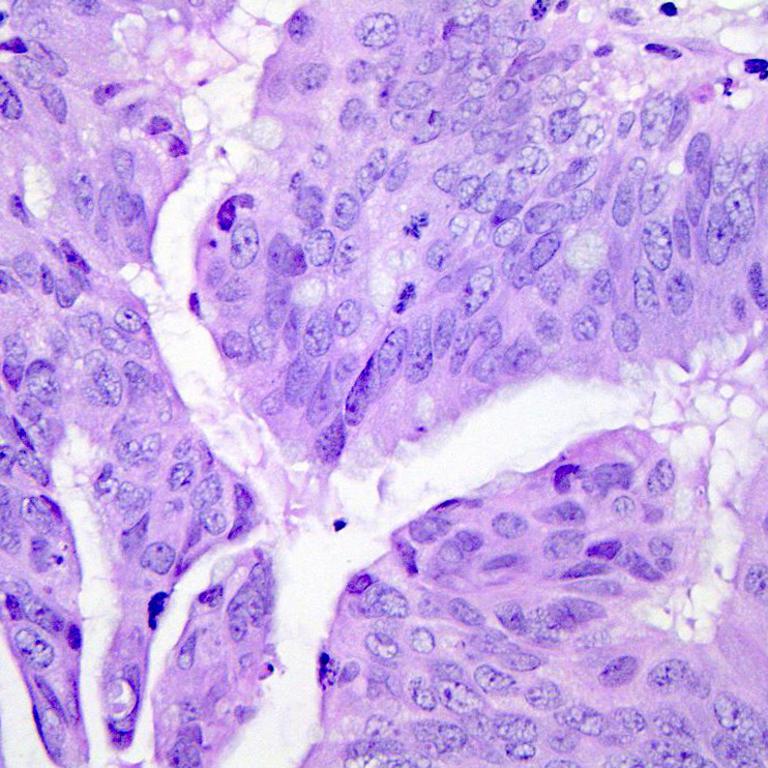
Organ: colon
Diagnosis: adenocarcinomas